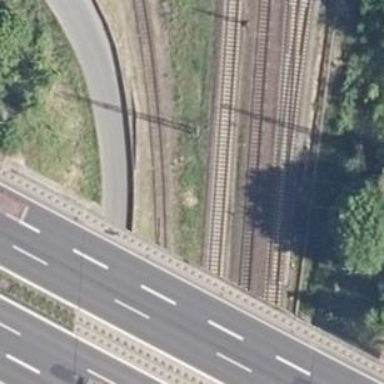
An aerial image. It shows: Railway signal.